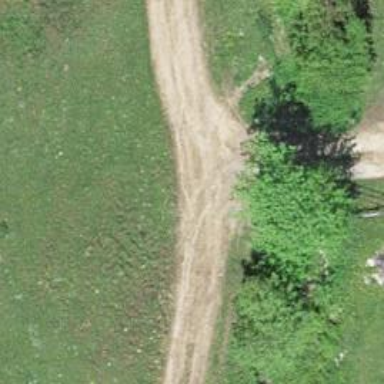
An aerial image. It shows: Compacted track with grade2 surface.